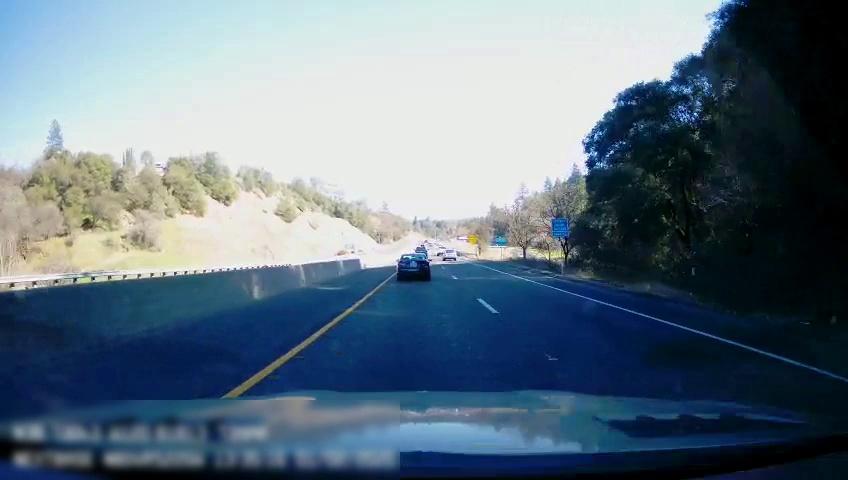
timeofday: Day
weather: Sunny
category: Drivable Space
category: Vehicles | Car
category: Vehicles | Truck
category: Vehicles | Car
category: Vehicles | Truck
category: Vehicles | SUV
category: Lanes | Current Lane
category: Lanes | Current Lane
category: Lanes | Alternate Lane
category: Traffic | Signs
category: Traffic | Signs
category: Traffic | Signs